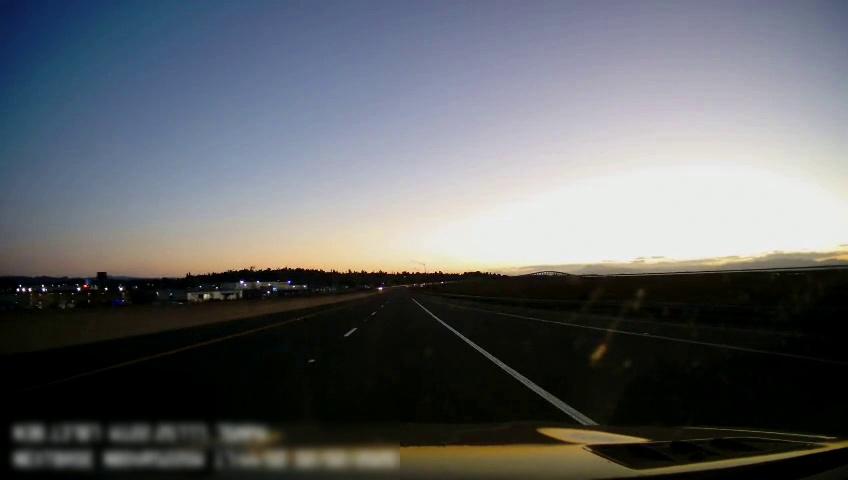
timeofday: Dusk/Dawn/Twilight
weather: Sunny
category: Drivable Space
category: Lanes | Current Lane
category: Lanes | Current Lane
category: Lanes | Alternate Lane
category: Lanes | Alternate Lane
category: Lanes | Alternate Lane